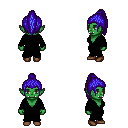
a pixel art fantasy rpg character, female body template, orc, green skin, black robe, magenta pants, blue long topknot hairstyle, brown shoes, four views (front, back, left, right), 2x2 character sprite sheet, small pixel art, hard edges, no anti-aliasing